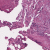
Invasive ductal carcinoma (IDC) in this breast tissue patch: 0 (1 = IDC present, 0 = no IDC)